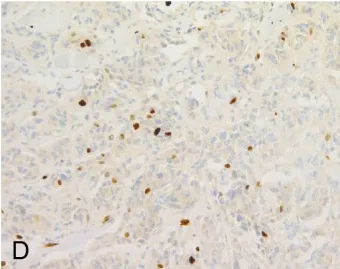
(D) The Ki67 proliferation index was 6.10.
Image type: pathology (immunostaining)